Question: I have a generic list of datetime values: weekADates
I have a generic list of TimeTable entities: response.TimeTableWeek
'''
public class TimeTable
{
public int LessonNumber { get; set; }
/// <summary>
/// For each day and lessonnumber in the week there is a schooclass code assigned
/// </summary>
public IDictionary<DayOfWeek,string> WeeklySchoolclassCodes { get; set; }
}
'''
This code needs to be changed into a LINQ query:
'''
var periodList = new List<Period>();
foreach (DateTime date in weekADates)
{
foreach (TimeTable timetable in response.TimeTableWeek)
{
for (int i = 0; i < timetable.WeeklySchoolclassCodes.Count; i++)
{
var p = new Period();
p.LessonNumber = timetable.LessonNumber + 1;
p.LessonDate = date;
p.SchoolclassCode = timetable.WeeklySchoolclassCodes[date.DayOfWeek];
periodList.Add(p);
}
}
}
'''
I have tried many variations of .Select and .SelectMany but I could not get a solution.
This is how the list of periods would look like.

How would you change this into linq?
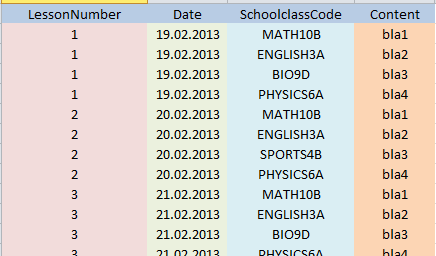
Answer: Try this
'''
periodList.AddRange(
from date in weekADates
from timetable in response.TimeTableWeek
from schoolclassCode in timetable.WeeklySchoolclassCodes.Values
select new Period
{
LessonNumber = timetable.LessonNumber + 1,
LessonDate = date,
SchoolclassCode = schoolclasscode
});
'''
Edit: Fixed the third from to take the values from the dictionary, not the KeyValuePairs.
In method style you could write it like this:
'''
periodList.AddRange(
weekADates.SelectMany(date =>
response.TimeTableWeek.SelectMany(timetable =>
timetable.WeeklySchoolclassCodes.Values.Select(schoolclassCode =>
new Period
{
LessonNumber = timetable.LessonNumber + 1,
LessonDate = date,
SchoolclassCode = schoolclasscode
})));
'''